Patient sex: M
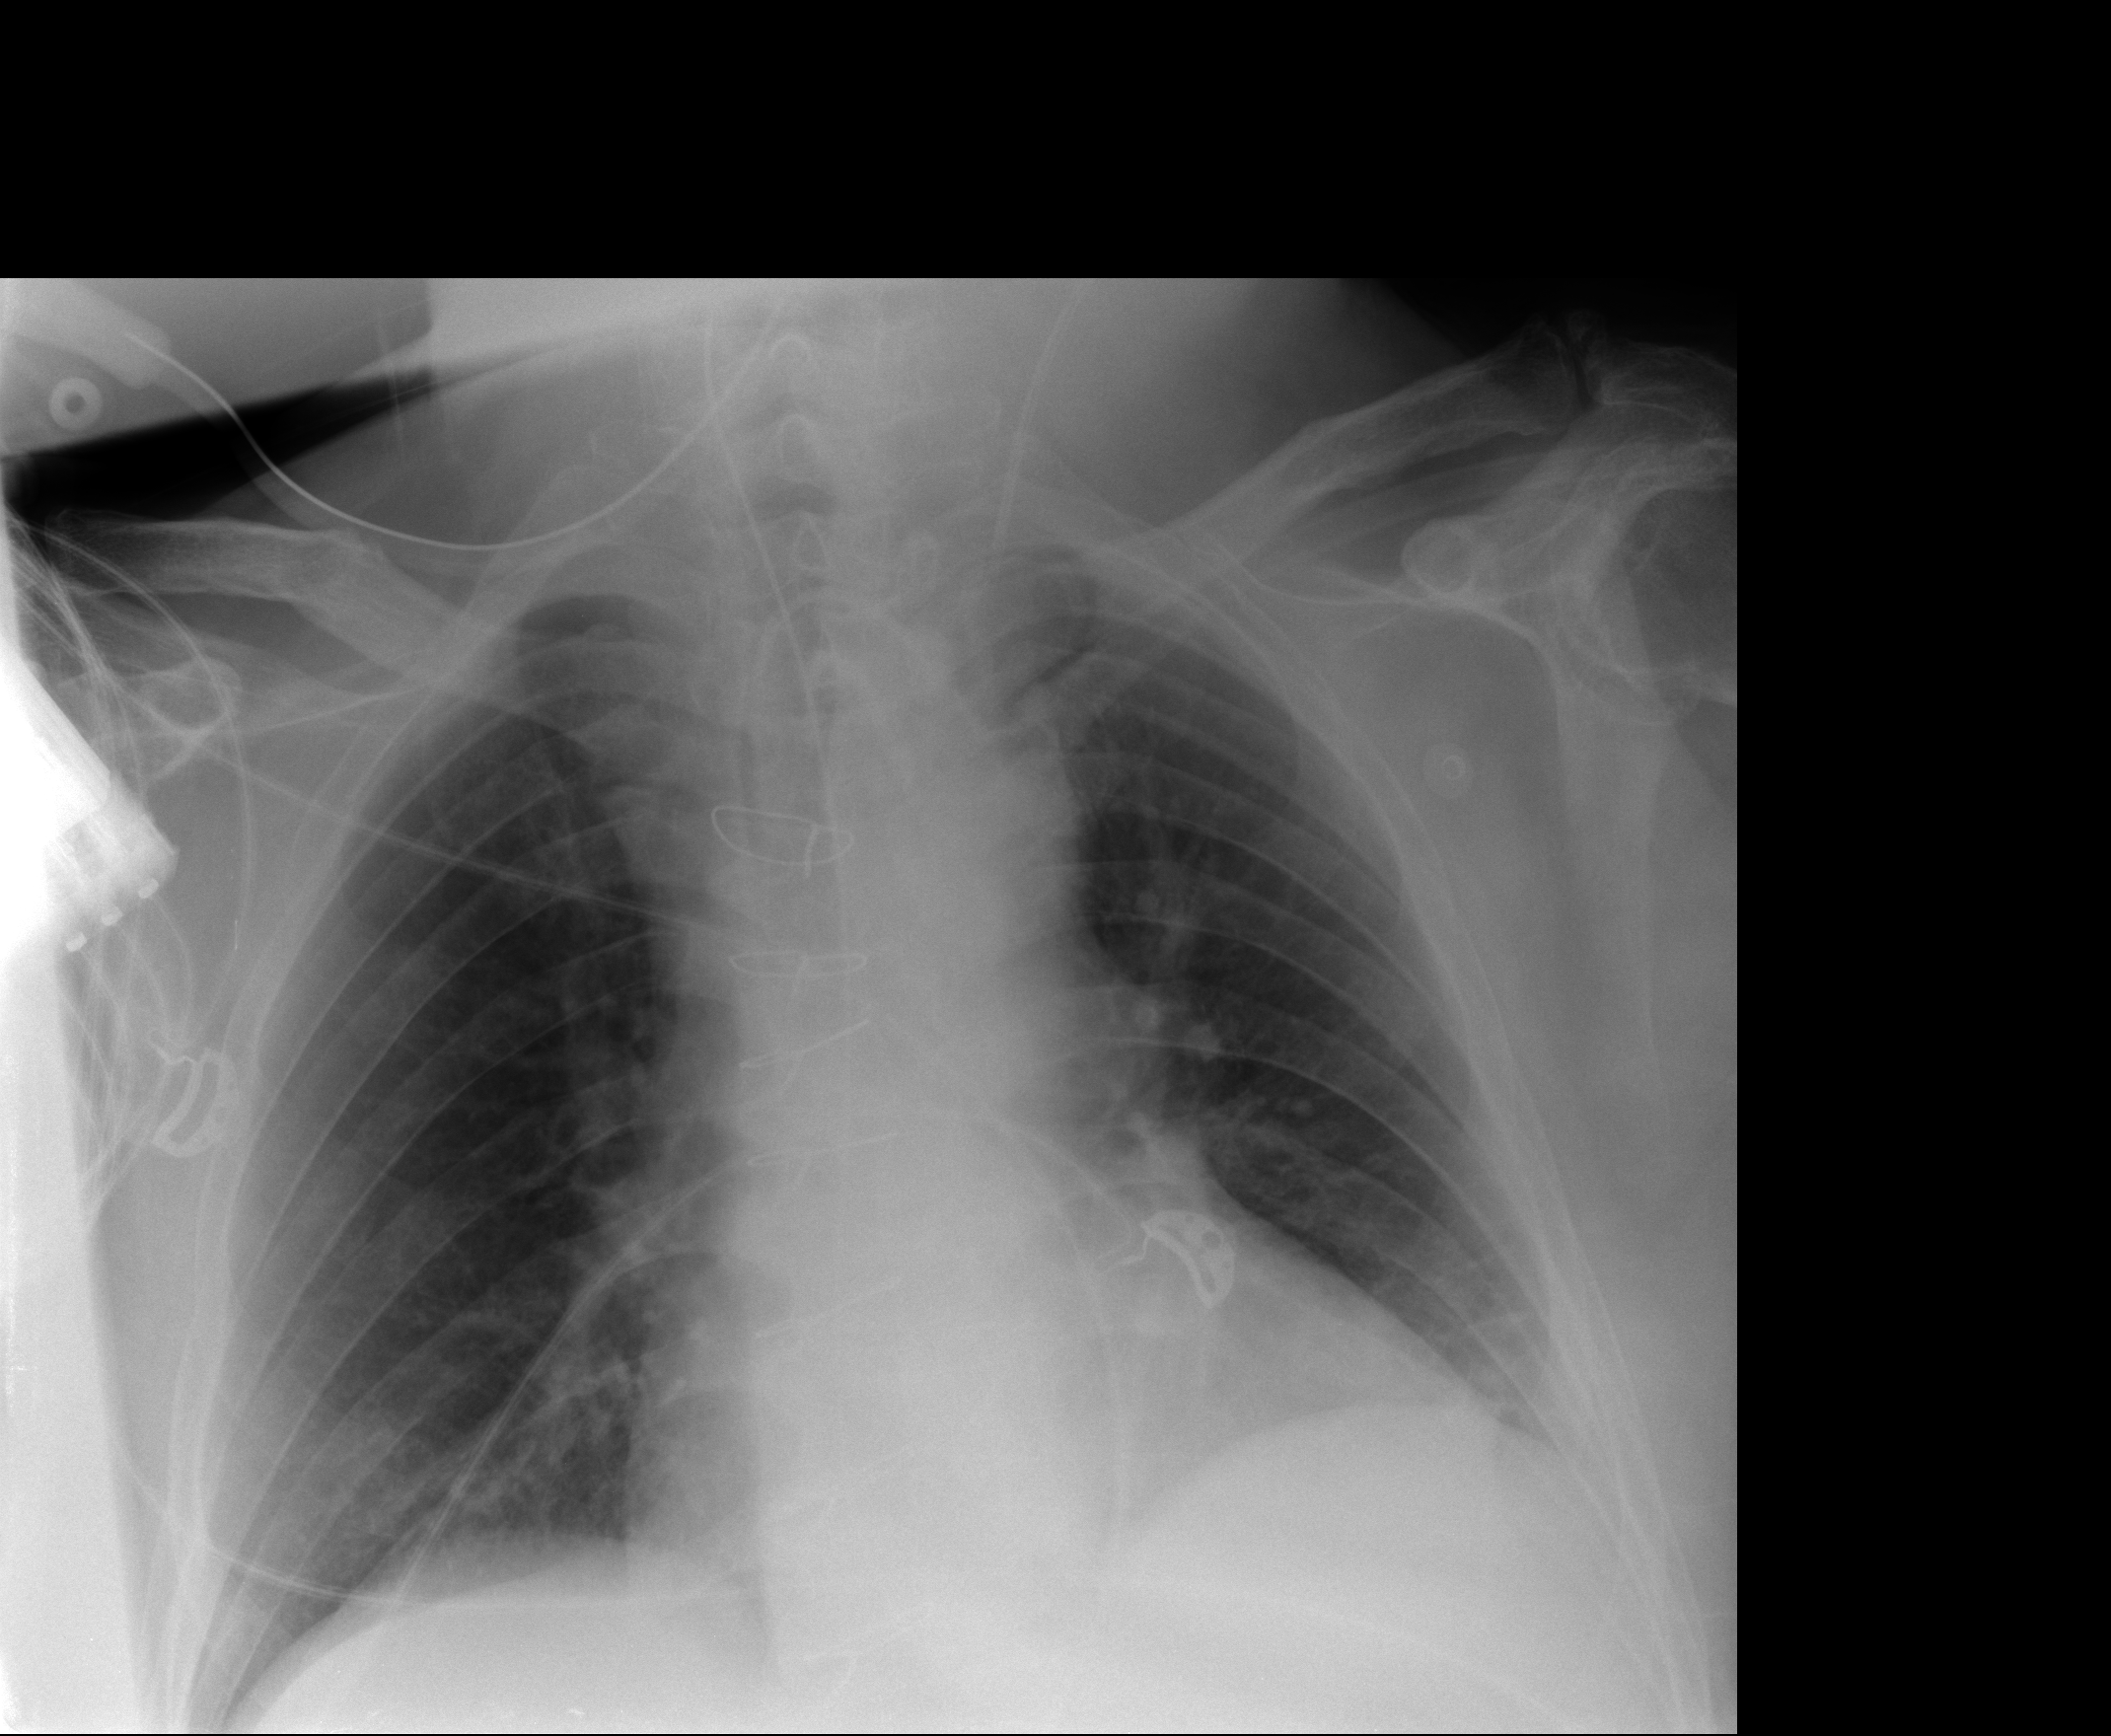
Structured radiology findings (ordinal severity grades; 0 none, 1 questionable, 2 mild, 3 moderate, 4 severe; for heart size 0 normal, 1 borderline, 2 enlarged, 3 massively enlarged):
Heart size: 2
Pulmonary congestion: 0
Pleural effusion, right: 0
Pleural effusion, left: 0
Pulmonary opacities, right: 0
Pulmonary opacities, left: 0
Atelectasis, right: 2
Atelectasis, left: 1